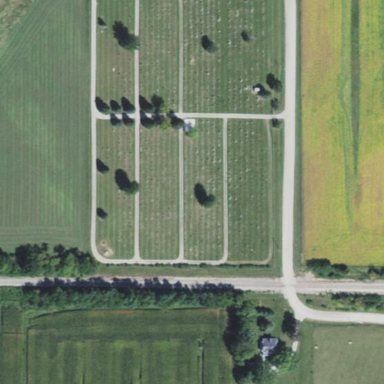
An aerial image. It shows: Cemetery.